Question: I am sending cross domain ajax request, the response comes back with status 200. I also see that the request arrives to the server.
I have this in my server:
'''
context.Response.Headers.Add("Access-Control-Allow-Origin", "*");
context.Response.Headers.Add("Access-Control-Allow-Credentials", "true");
context.Response.Headers.Add("Access-Control-Allow-Methods", "GET, POST, DELETE, OPTIONS");
context.Response.Headers.Add("Access-Control-Allow-Headers", "*");
'''
This is on the client:
'''
$.ajax({
type: "POST",
url: this.SERVER + url,
data: data,
xhrFields: {
withCredentials: true
},
success: function (a, b) {
debugger;
alert("sdsd");
},error : function(a,b) {
debugger;
},
dataType: 'json'
});
'''
this is the request from the chrome browser

In firefox its I get the error:
'Cross-Origin Request Blocked: The Same Origin Policy disallows reading the remote resource at http://localhost:2000/PageHandler.ashx. This can be fixed by moving the resource to the same domain or enabling CORS'
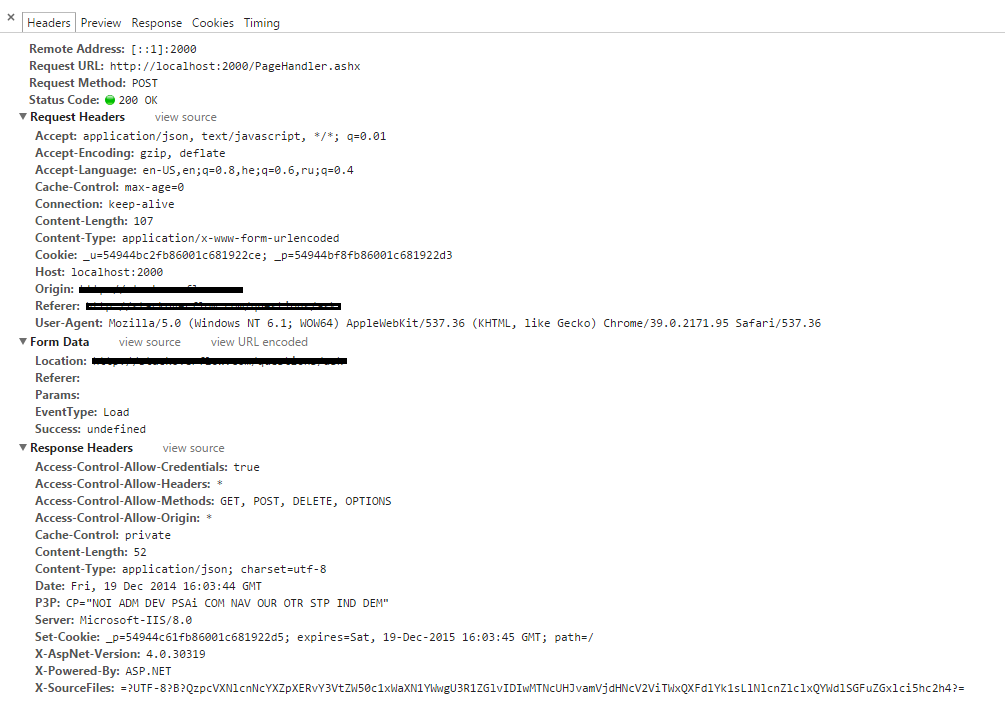
Answer: My wild guess is that since you are sending the 'Access-Control-Allow-Credentials' header you cannot put '*' in 'Access-Control-Allow-Origin'. Try specifying the origin as that of your JavaScript client.
I am basing this on the following piece of information from the Mozilla Developer Networks Documentation on <URL>:
> The origin parameter specifies a URI that may access the resource.
The browser must enforce this. For requests without credentials, the
server may specify "*" as a wildcard, thereby allowing any origin to
access the resource.